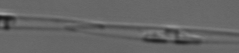
Label: Pseudo-nitzschia